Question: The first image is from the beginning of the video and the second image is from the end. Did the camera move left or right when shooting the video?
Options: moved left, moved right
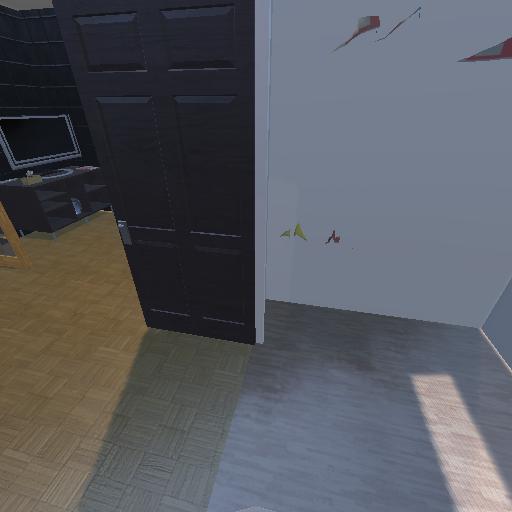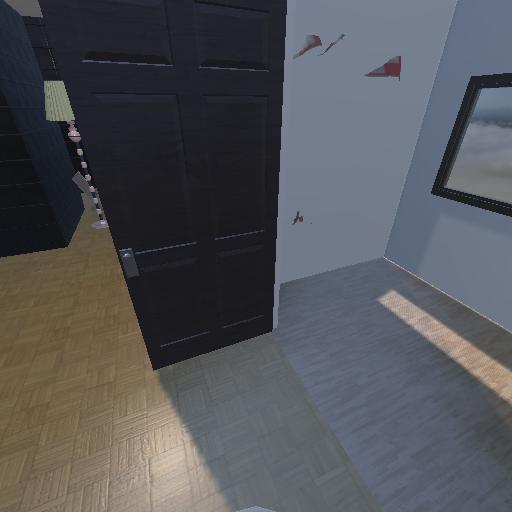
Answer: moved left